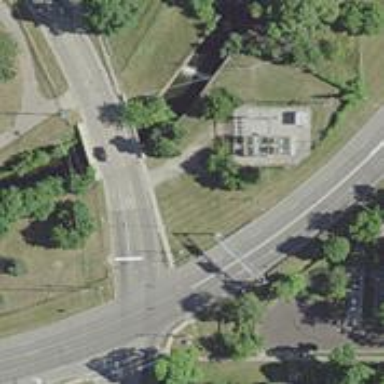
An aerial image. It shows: Footway on bridge.